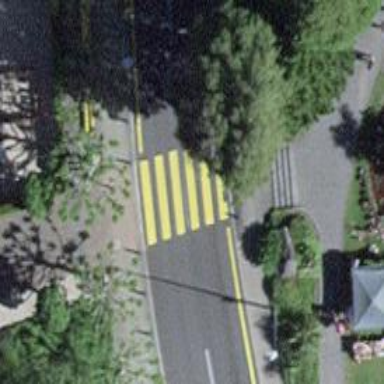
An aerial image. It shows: Marked road crossing.